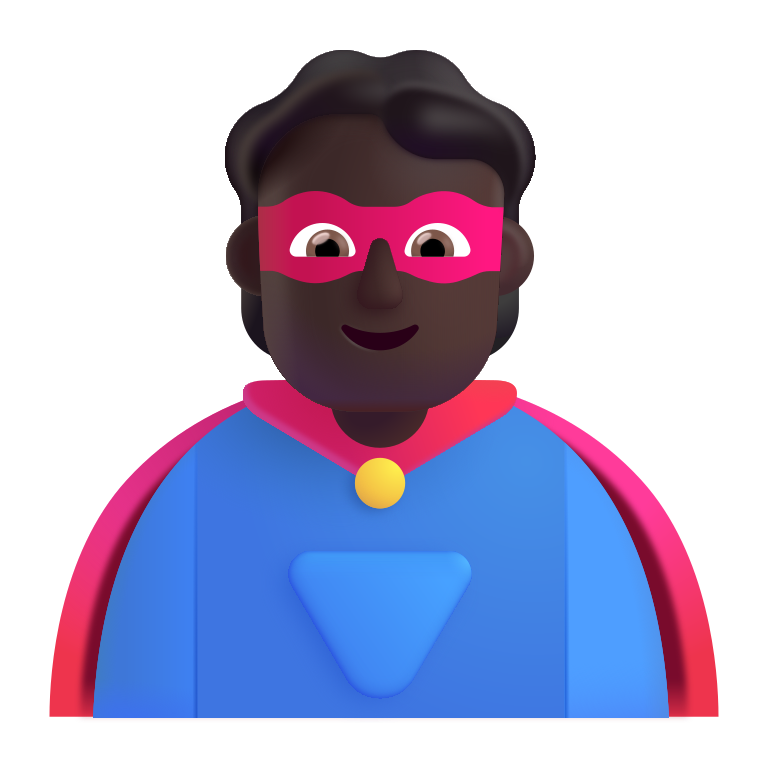
person superhero color dark